Field crop: maize
Growth stage: 2
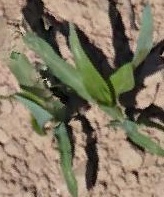
Species: maize